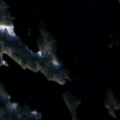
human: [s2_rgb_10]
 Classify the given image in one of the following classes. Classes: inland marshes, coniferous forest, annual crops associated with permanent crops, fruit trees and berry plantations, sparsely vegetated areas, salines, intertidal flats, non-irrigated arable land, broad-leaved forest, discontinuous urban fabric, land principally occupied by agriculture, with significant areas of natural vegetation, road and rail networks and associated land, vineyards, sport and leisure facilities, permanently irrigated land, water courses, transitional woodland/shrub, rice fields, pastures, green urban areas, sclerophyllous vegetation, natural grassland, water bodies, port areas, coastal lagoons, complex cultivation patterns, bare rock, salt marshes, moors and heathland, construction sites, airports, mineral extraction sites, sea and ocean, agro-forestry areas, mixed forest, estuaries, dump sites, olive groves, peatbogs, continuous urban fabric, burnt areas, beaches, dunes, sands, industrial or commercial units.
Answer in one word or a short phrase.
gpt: coniferous forest, mixed forest, water bodies